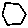
Label: hexagon